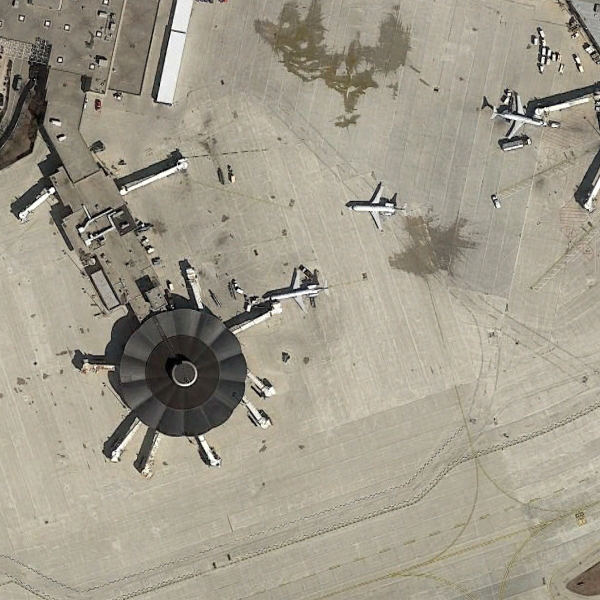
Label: Airport